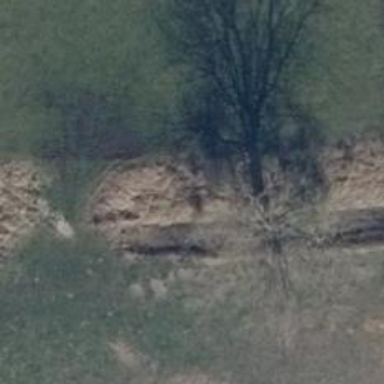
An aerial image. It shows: Row of trees in natural setting.